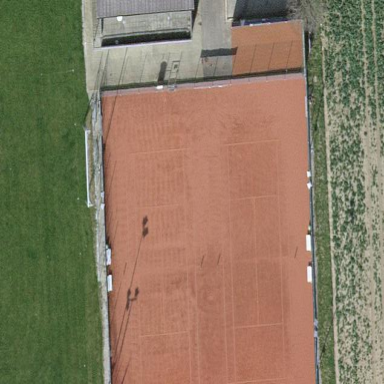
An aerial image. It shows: Tennis court in leisure pitch.